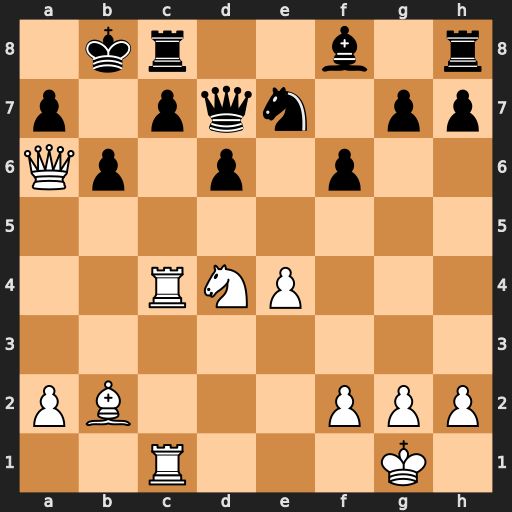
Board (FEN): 1kr2b1r/p1pqn1pp/Qp1p1p2/8/2RNP3/8/PB3PPP/2R3K1
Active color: w
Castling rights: -
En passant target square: -
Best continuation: Rc6 Nxc6 Nxc6+ Qxc6 Rxc6